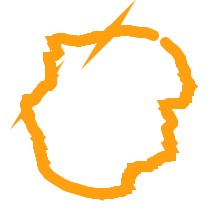
Shape: circle